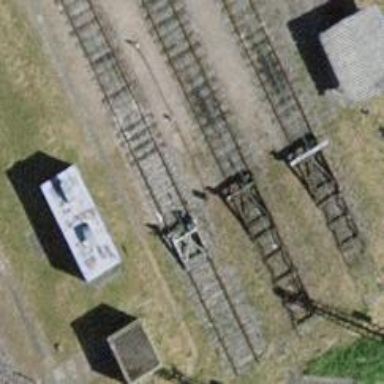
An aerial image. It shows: Railway buffer stop.